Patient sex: M
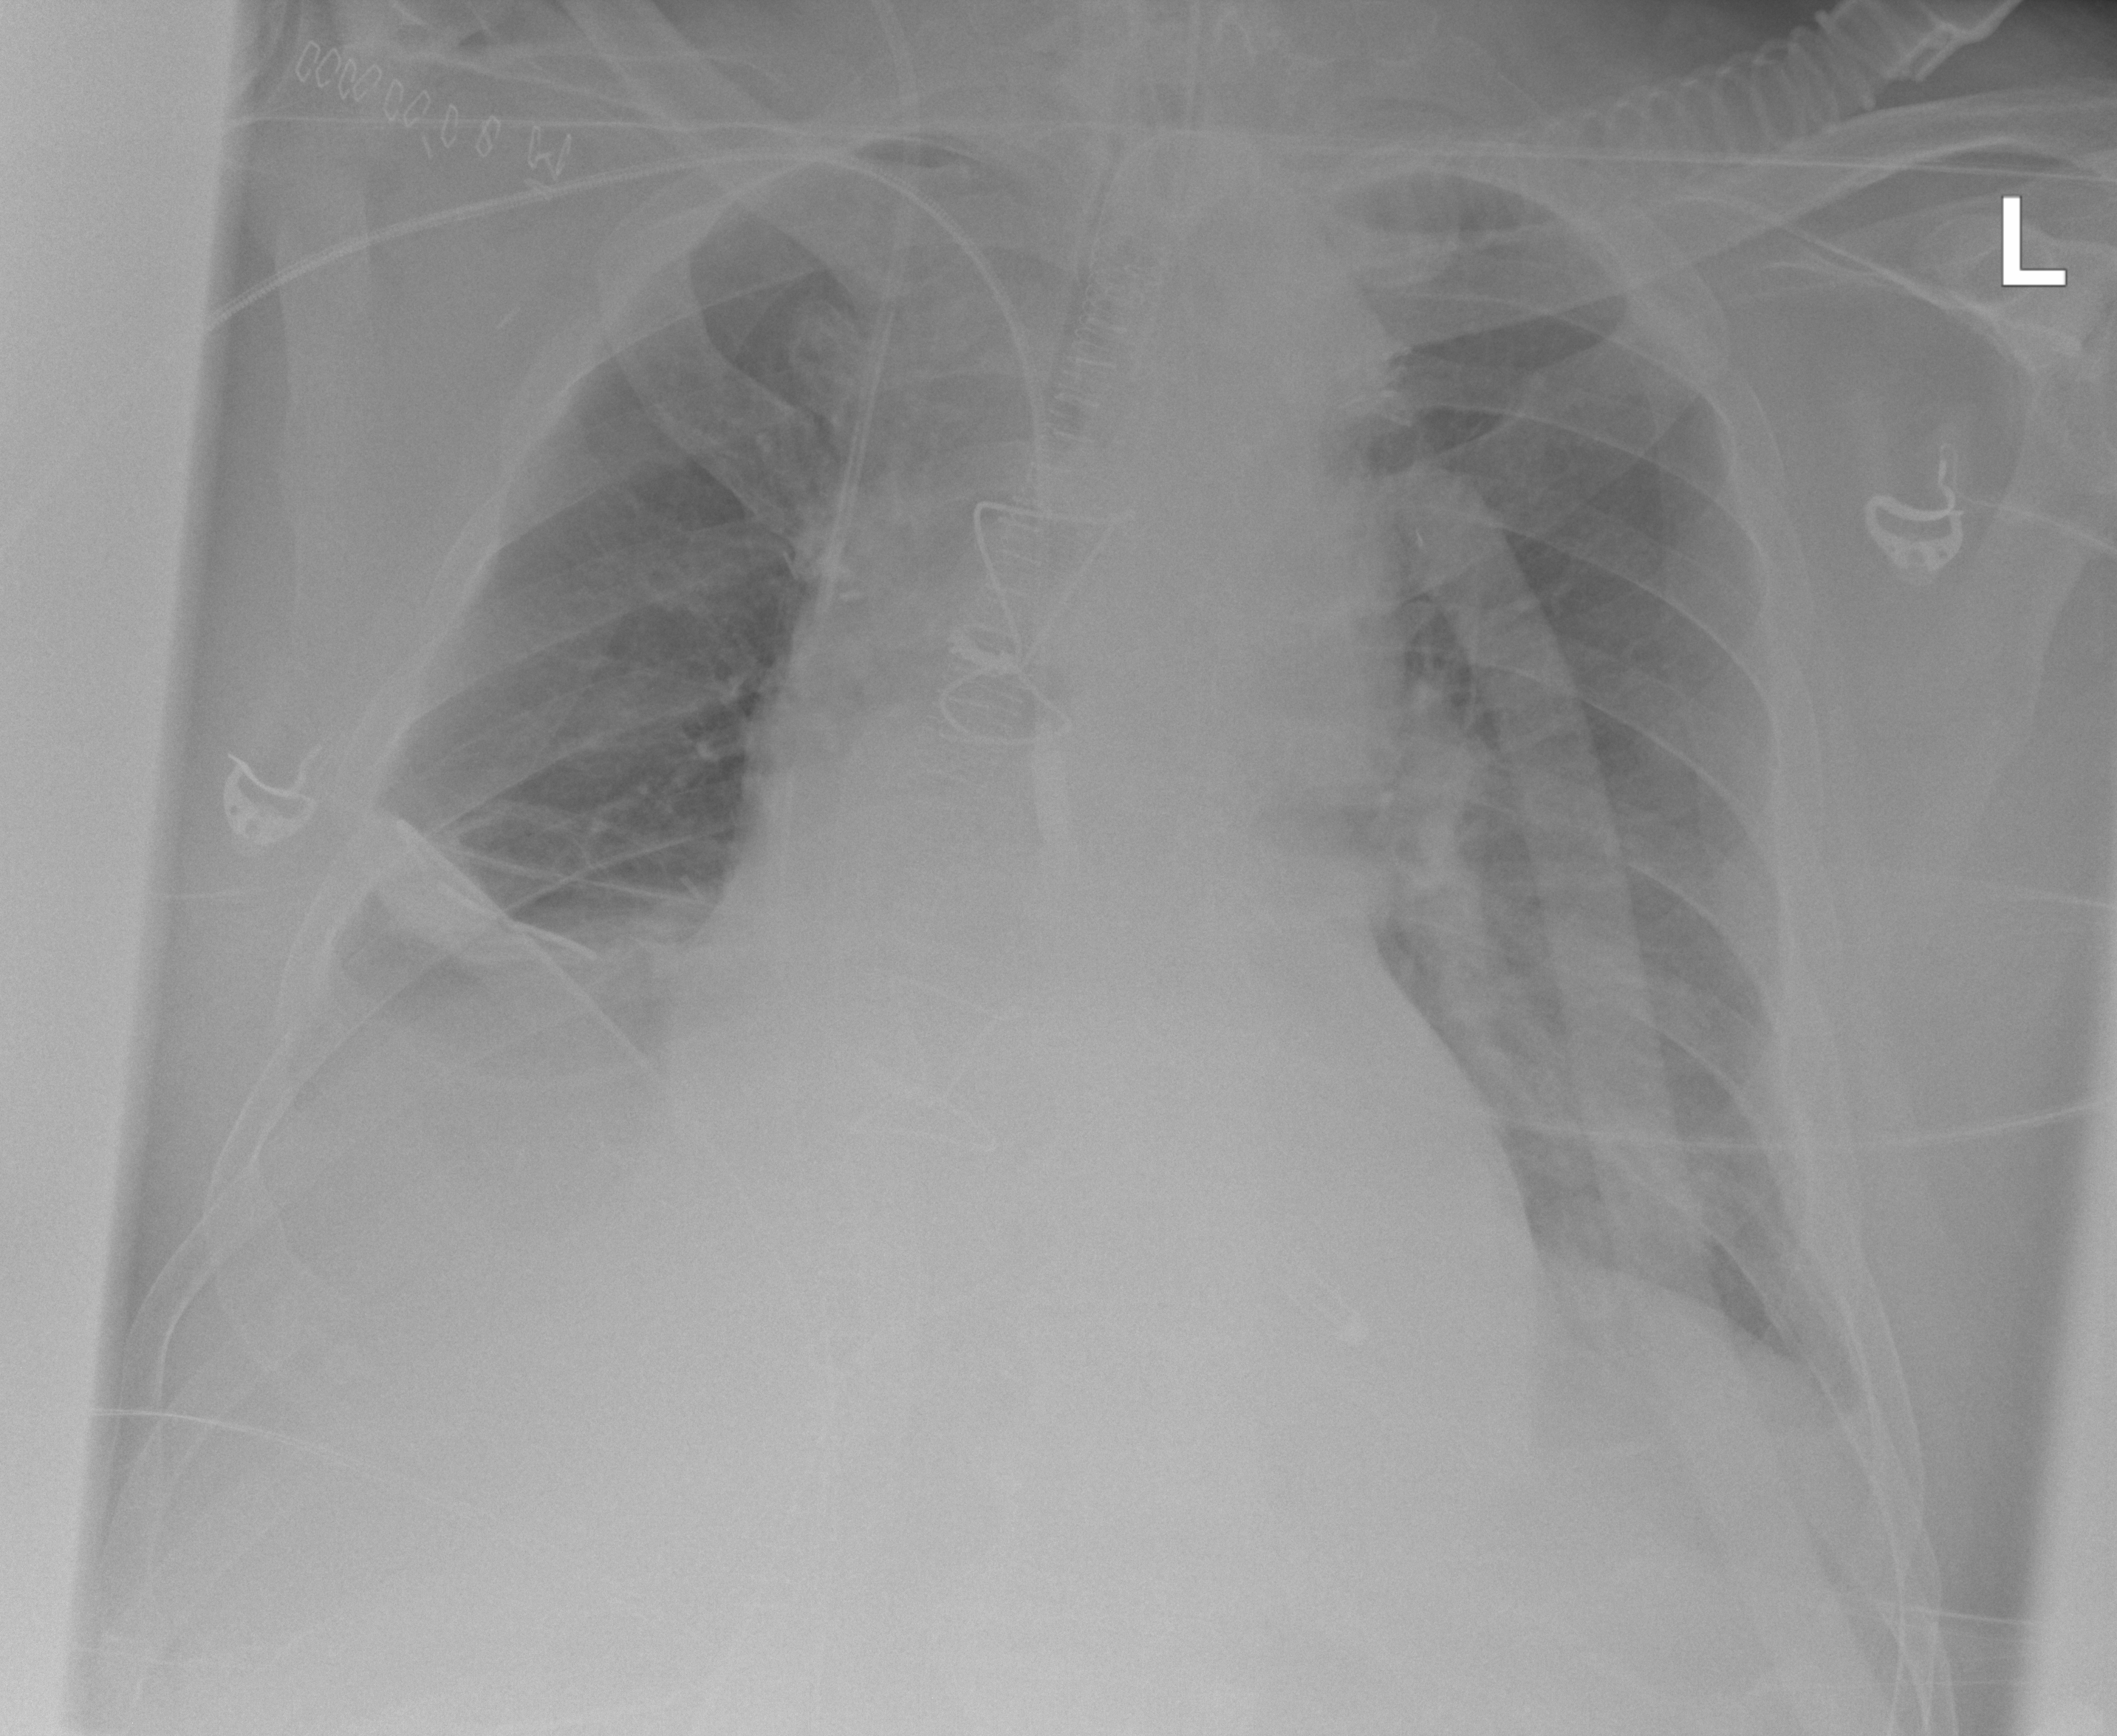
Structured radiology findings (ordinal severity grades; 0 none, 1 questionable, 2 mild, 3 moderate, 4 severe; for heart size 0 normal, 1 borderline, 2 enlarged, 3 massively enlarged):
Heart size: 2
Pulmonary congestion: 0
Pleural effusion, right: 2
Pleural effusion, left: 2
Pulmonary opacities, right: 0
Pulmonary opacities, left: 0
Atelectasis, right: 2
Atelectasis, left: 2